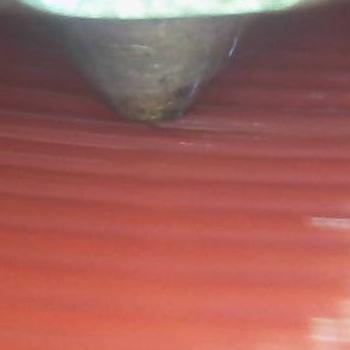
Flow rate: 52%